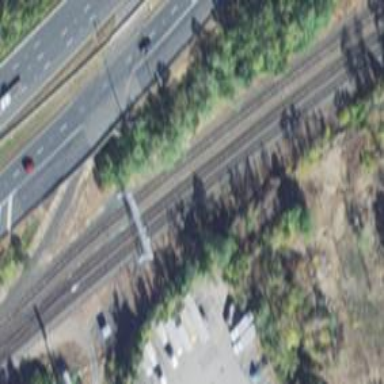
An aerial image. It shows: Railway track.